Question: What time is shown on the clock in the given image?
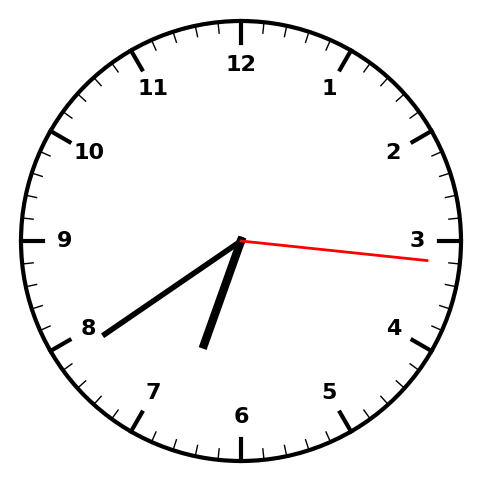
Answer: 06:39:16